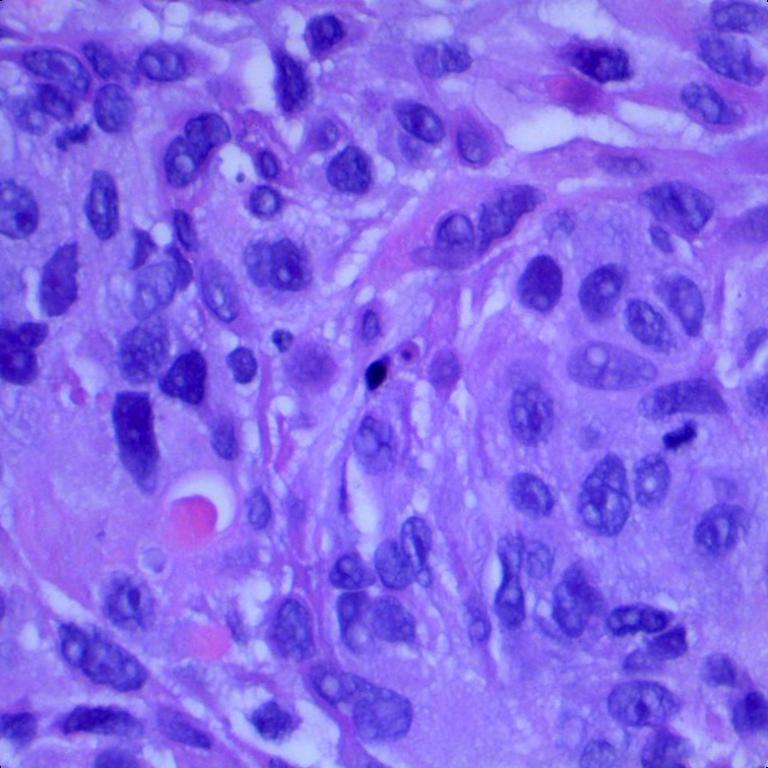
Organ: lung
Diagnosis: squamous carcinomas